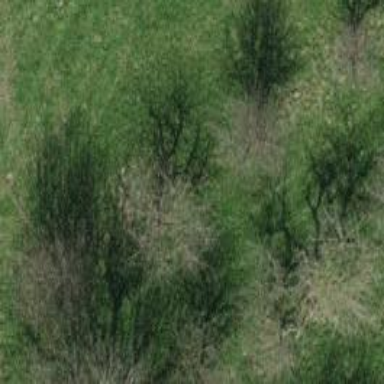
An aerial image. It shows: Single tag "natural: tree."